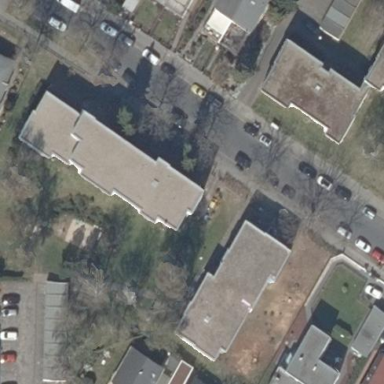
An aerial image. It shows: Flat-roofed apartment building.